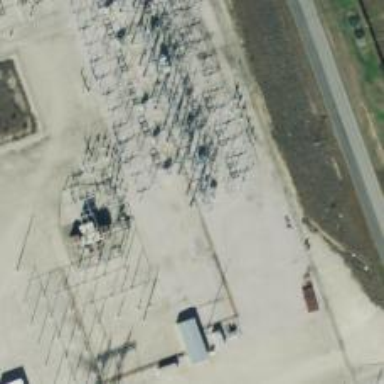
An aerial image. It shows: Power tower.